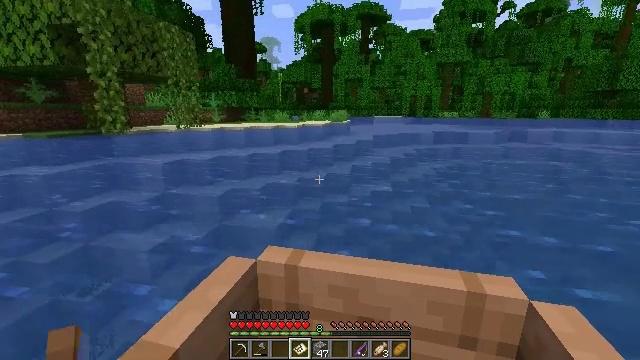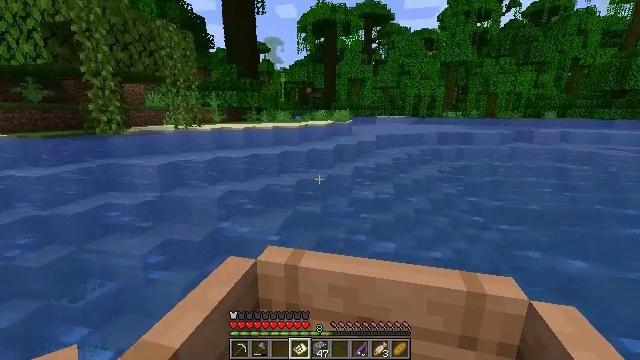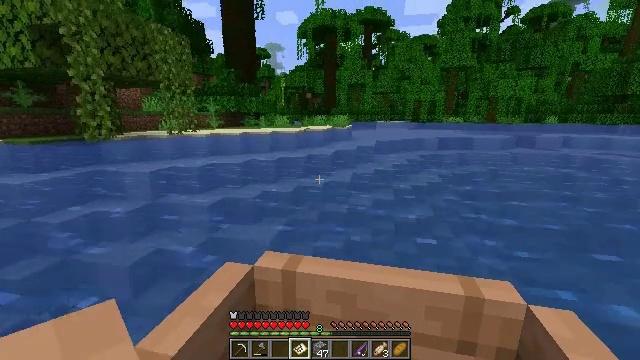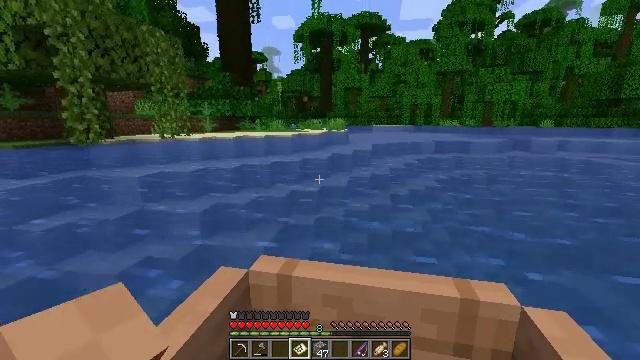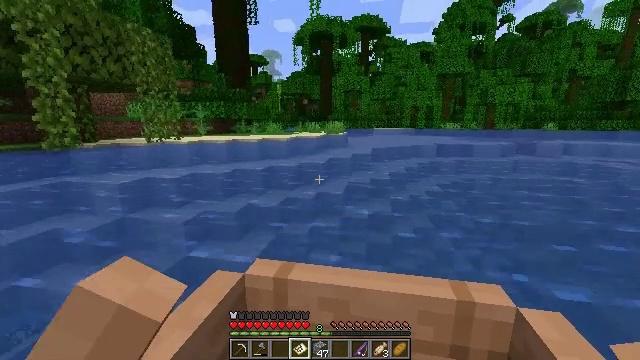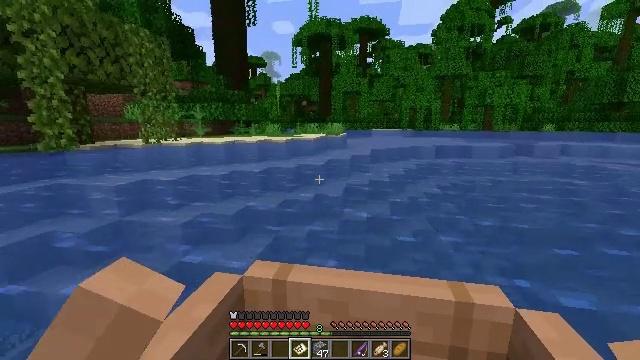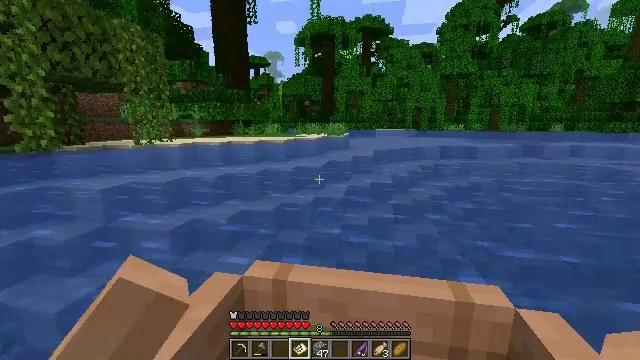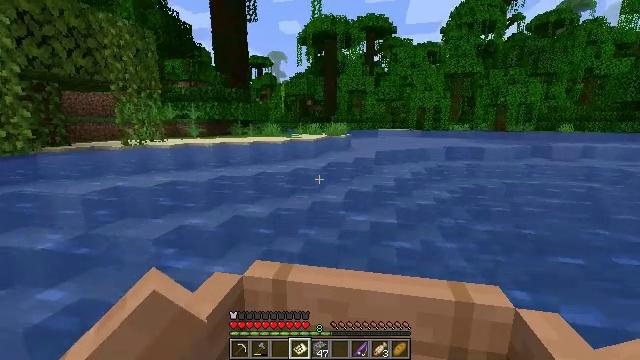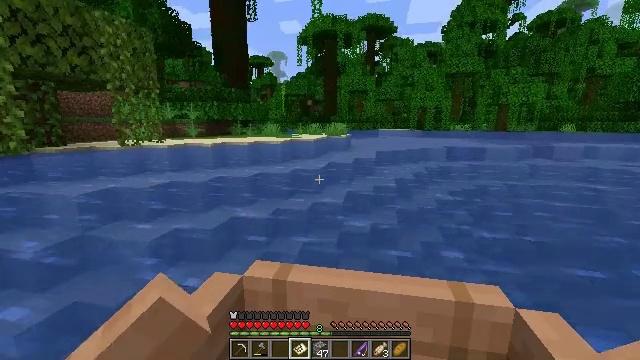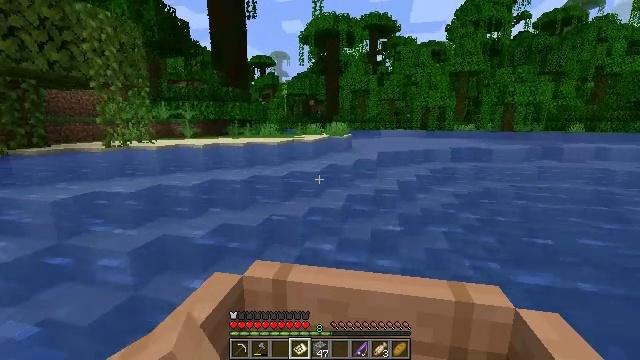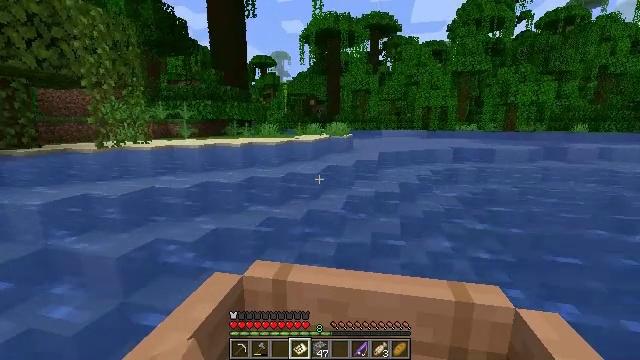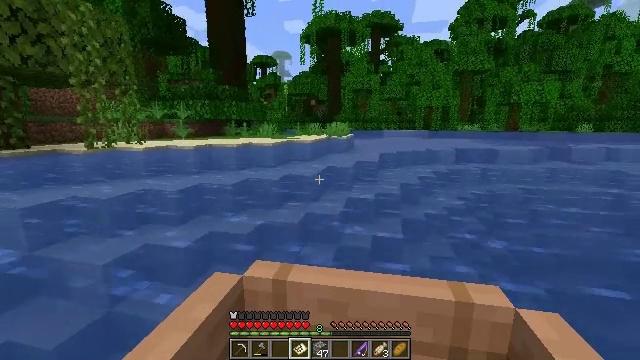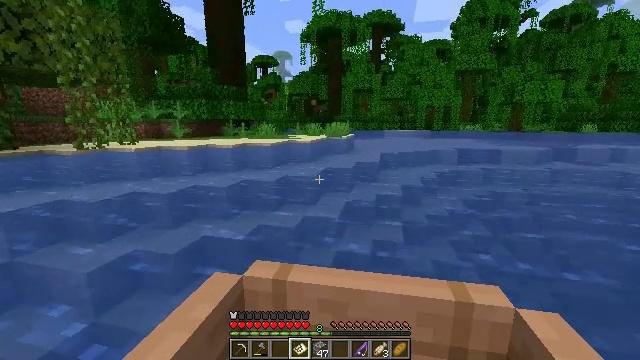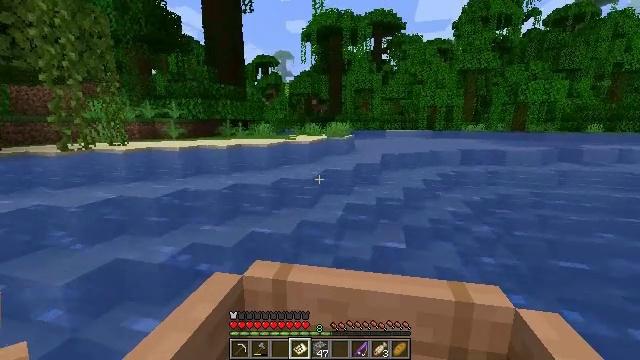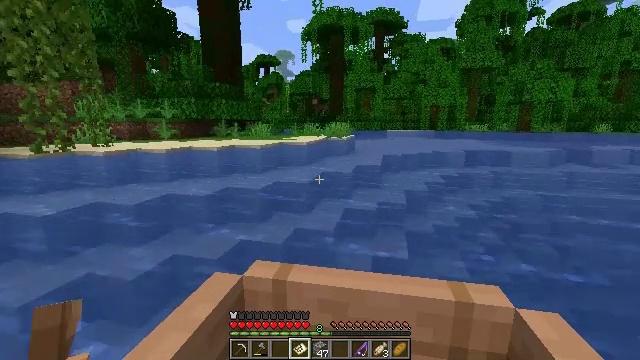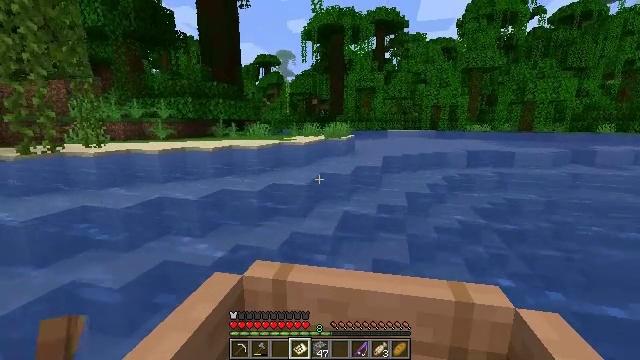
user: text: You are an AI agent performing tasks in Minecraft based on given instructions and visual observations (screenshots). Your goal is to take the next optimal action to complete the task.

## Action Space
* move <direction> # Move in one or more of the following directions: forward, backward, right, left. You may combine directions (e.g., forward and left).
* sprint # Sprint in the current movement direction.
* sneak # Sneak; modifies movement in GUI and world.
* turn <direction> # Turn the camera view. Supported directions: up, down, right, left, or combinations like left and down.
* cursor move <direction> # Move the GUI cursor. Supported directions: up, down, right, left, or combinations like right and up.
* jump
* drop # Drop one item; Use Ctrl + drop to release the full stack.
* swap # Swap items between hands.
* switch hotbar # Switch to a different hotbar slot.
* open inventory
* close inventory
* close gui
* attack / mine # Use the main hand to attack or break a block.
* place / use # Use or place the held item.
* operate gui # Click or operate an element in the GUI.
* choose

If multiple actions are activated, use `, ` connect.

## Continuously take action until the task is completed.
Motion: motion action
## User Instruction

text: Collect jungle leaves by breaking them.
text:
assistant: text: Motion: move forward
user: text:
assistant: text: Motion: move forward, turn up
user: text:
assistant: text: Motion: move forward, turn right
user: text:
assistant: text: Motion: move forward
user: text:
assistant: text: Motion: move forward
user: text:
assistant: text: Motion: move forward
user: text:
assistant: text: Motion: move forward
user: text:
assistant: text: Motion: move forward
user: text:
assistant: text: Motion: move forward
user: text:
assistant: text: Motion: move forward
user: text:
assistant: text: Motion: move forward
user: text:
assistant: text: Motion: move forward
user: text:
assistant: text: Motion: move forward
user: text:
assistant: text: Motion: move forward
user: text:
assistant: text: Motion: move forward
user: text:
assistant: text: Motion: move forward
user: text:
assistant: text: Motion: move forward
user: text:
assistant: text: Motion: move forward
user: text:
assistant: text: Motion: move forward
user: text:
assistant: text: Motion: move forward and move right
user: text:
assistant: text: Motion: move forward and move right, turn right and up
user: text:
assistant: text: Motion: move forward and move right, turn right and up
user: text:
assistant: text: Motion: move forward
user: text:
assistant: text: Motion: move forward
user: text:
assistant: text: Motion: move forward
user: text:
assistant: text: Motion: move forward
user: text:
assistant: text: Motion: move forward
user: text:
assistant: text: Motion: move forward
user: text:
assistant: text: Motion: move forward and move left
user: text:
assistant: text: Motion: move forward and move left